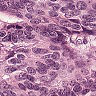
Metastatic tissue present: yes